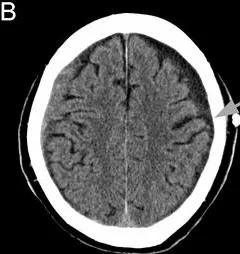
Head computed tomography (CT) and cervical spine magnetic resonance imaging (MRI). 7 days after. Surgery. Note the absence of recurrence of the subdural hematoma and the absence of any apparent lesions in the brain on the left side (arrows).
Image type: radiology (ct)